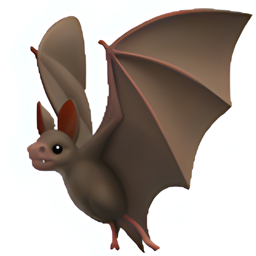
Name: bat
Emoji: 🦇
Group: Animals & Nature
Sub-group: animal-mammal